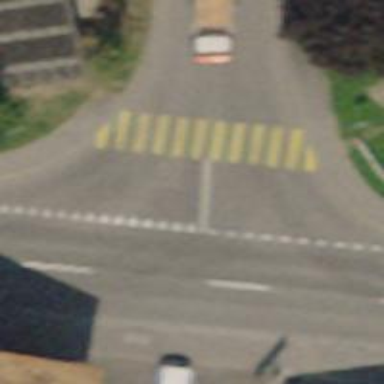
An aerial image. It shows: Zebra crossing on the road.